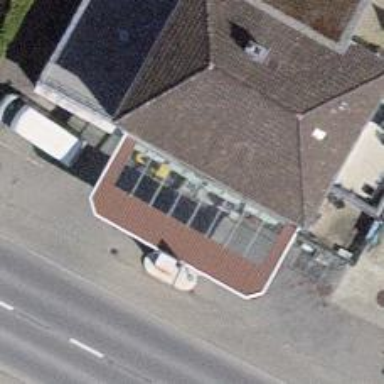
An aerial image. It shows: Fuel station.